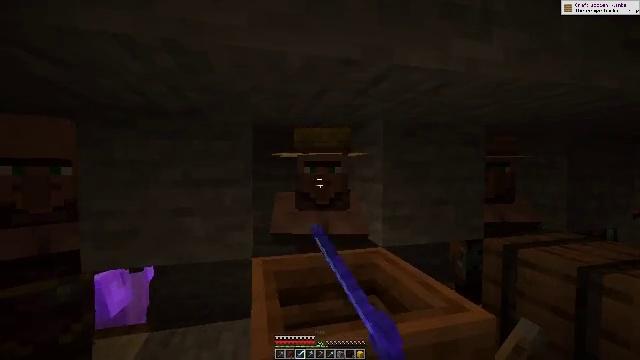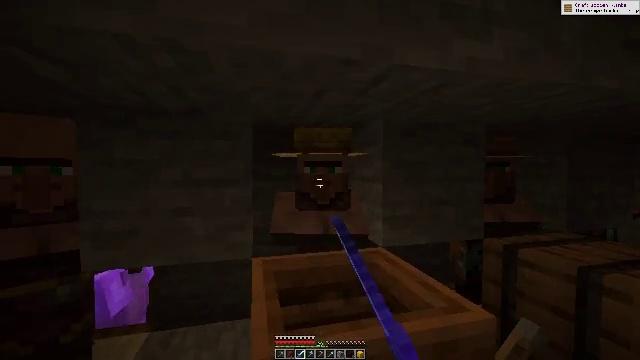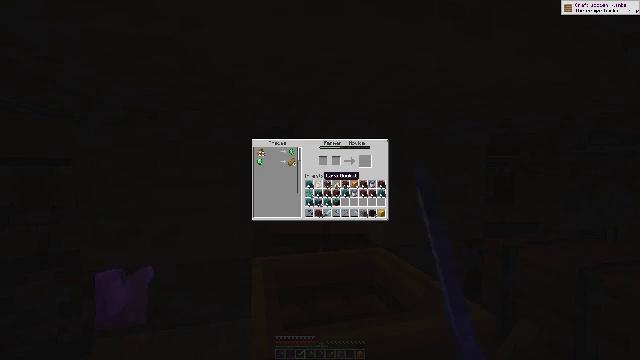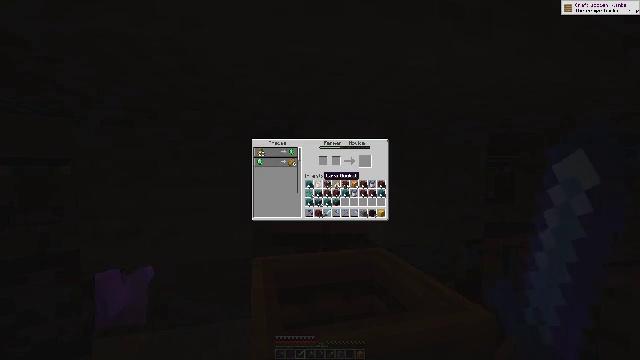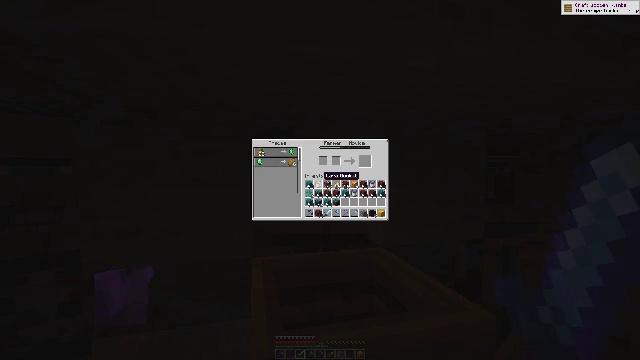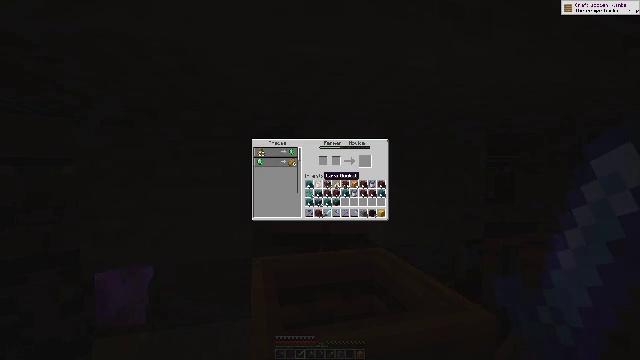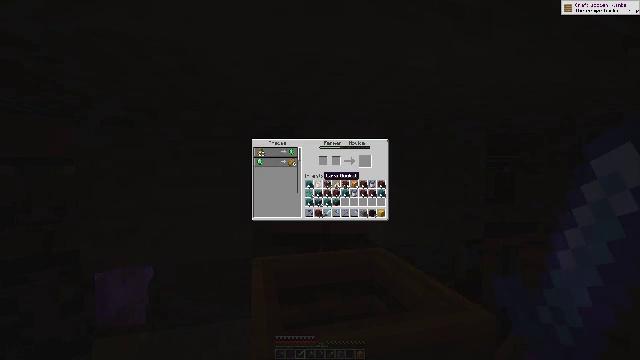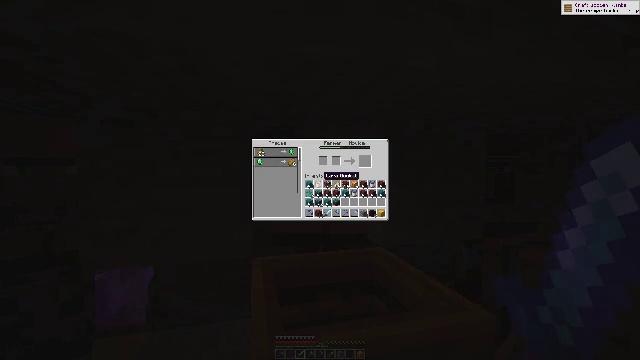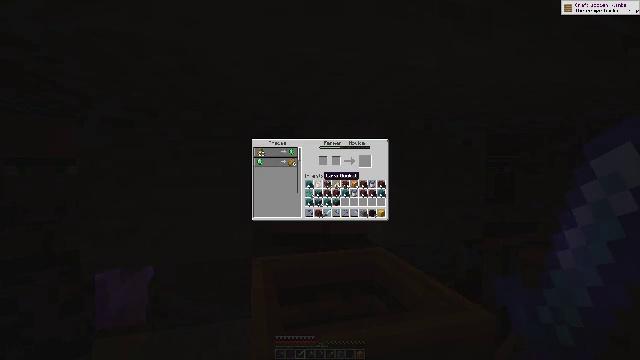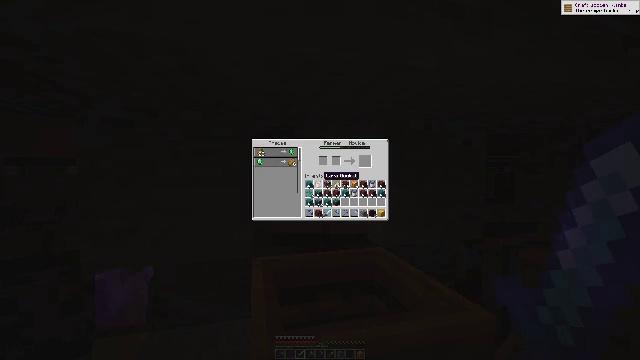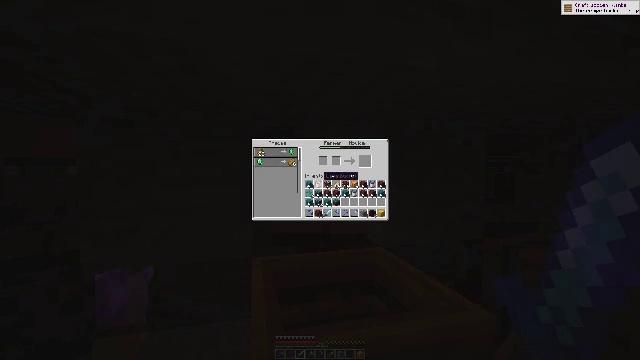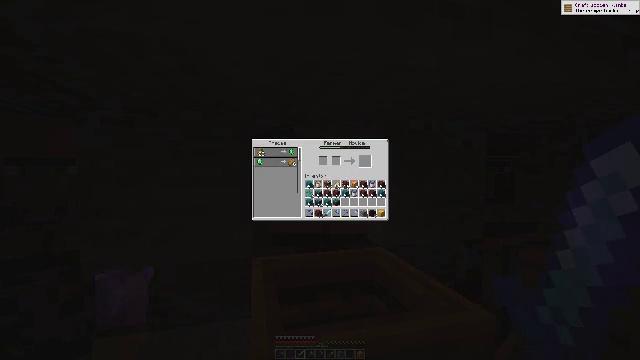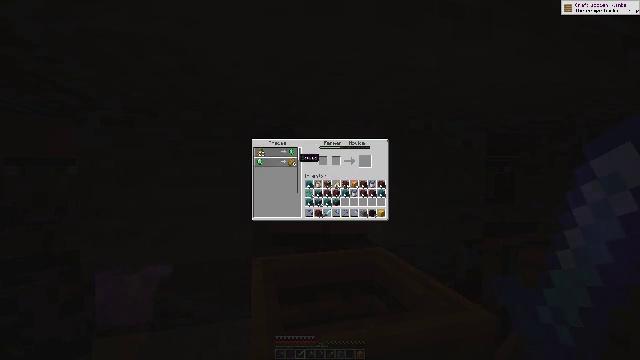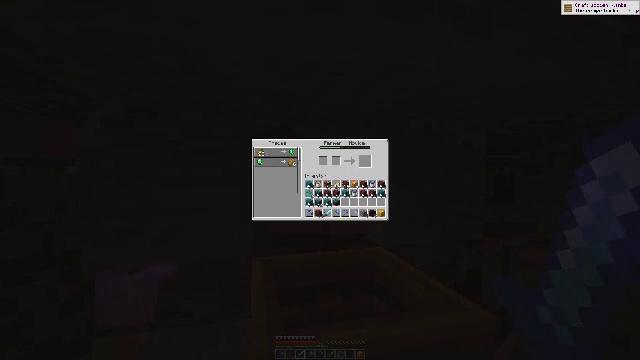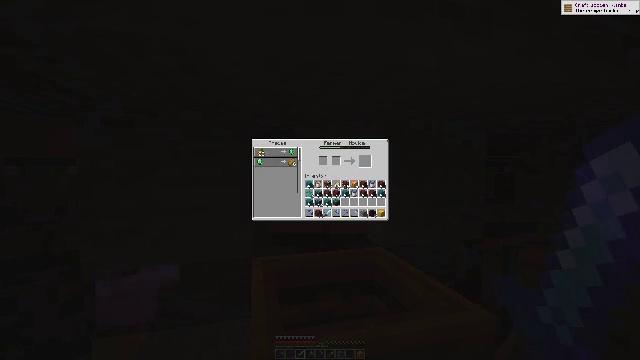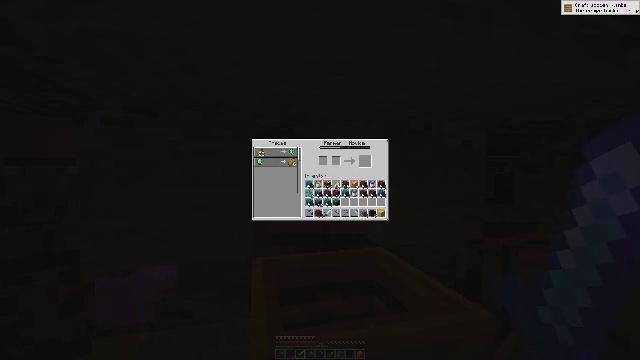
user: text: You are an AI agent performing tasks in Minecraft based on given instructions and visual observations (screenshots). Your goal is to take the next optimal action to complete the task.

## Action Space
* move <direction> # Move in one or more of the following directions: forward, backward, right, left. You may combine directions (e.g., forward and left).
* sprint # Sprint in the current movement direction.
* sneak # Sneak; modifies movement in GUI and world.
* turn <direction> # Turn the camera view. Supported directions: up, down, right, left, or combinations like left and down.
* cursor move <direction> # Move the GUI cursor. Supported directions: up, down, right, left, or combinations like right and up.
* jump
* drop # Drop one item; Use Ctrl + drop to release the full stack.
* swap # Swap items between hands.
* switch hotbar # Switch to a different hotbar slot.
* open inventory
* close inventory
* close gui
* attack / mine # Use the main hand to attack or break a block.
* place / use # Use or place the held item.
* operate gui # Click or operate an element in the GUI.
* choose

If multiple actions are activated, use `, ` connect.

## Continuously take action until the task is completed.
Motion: motion action
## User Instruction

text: Harvest vines off the surface.
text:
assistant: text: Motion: no_op
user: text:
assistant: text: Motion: no_op
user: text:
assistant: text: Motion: no_op
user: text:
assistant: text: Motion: no_op
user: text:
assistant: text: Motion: no_op
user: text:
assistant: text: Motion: no_op
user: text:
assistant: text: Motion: no_op
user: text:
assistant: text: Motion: no_op
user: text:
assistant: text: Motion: no_op
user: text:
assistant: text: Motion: no_op
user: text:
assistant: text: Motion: turn left and up
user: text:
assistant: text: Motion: turn left and up
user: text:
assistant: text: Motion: turn left and up
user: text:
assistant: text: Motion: turn left
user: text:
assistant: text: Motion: no_op
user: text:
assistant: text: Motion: no_op
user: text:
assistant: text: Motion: no_op
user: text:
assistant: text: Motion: no_op
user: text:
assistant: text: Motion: no_op
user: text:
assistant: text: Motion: no_op
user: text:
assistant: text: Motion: no_op
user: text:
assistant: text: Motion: no_op
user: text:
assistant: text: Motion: close inventory
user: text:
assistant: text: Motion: turn right, close inventory
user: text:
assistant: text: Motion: turn right and down
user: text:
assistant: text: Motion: turn right and down
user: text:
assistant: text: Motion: turn right and down
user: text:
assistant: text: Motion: turn right
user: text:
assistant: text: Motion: move right
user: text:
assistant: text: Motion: move right